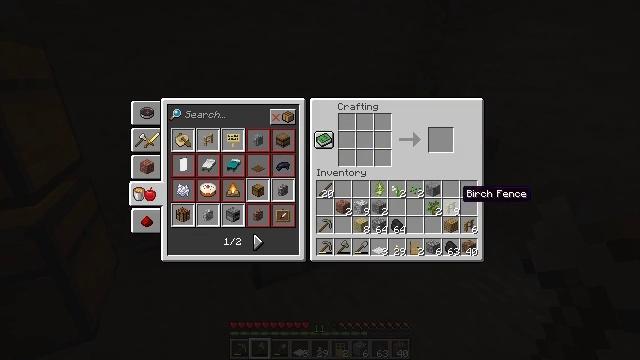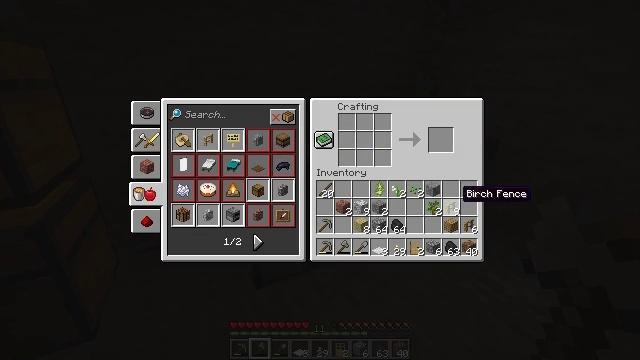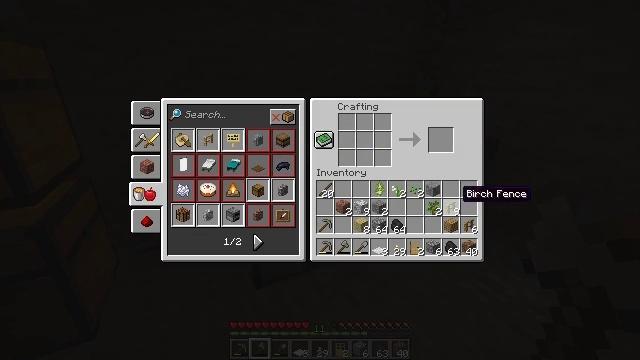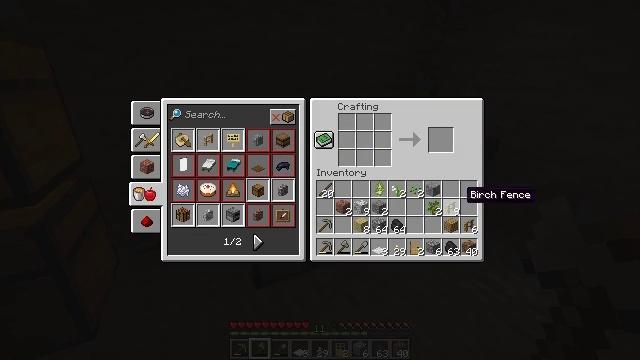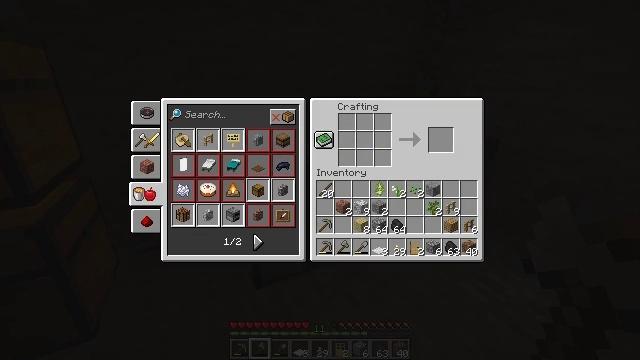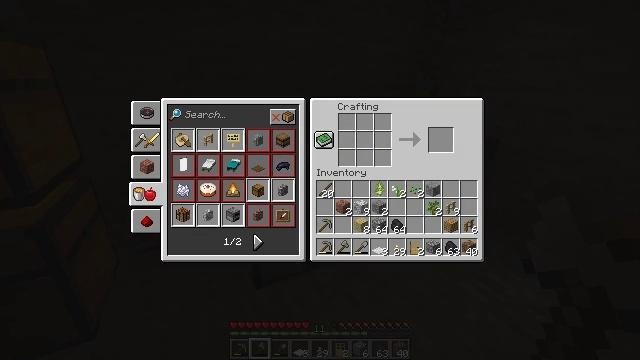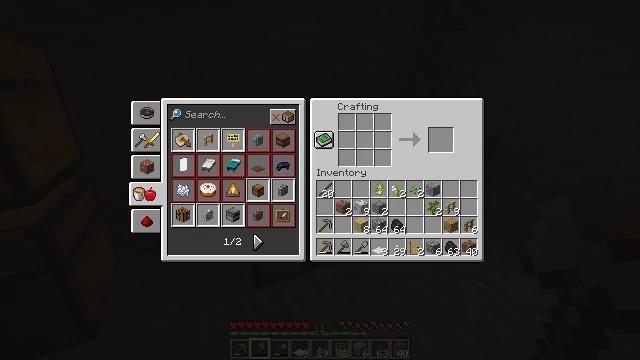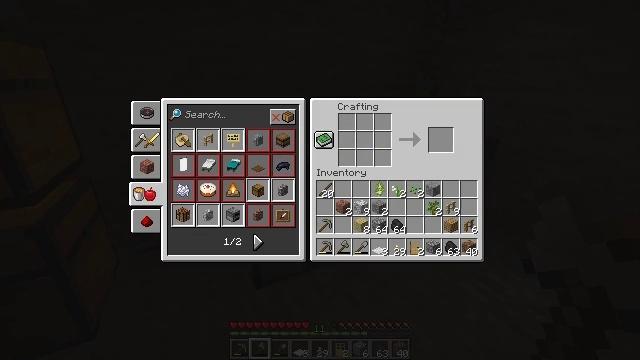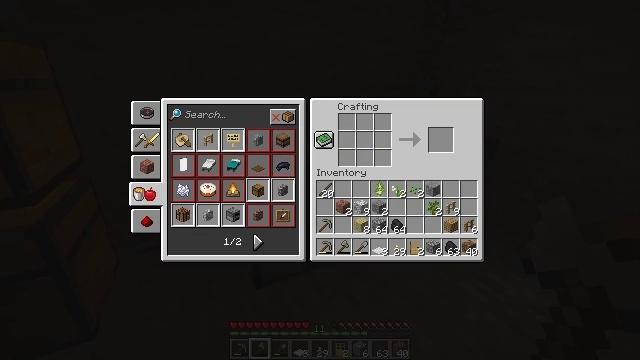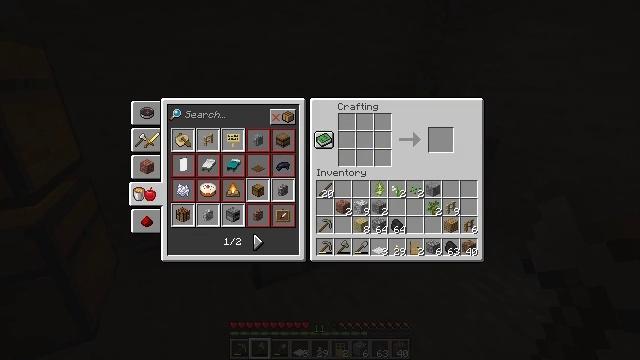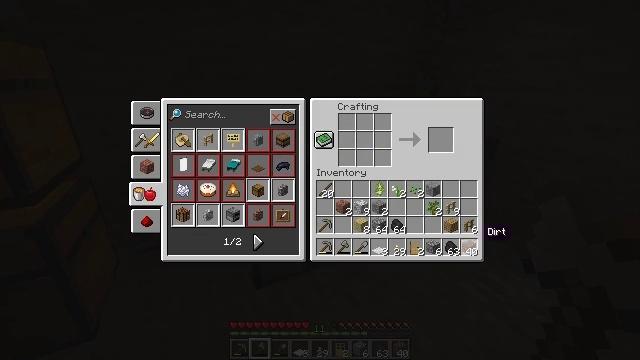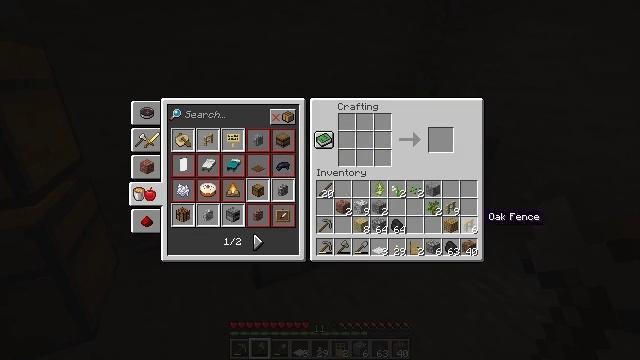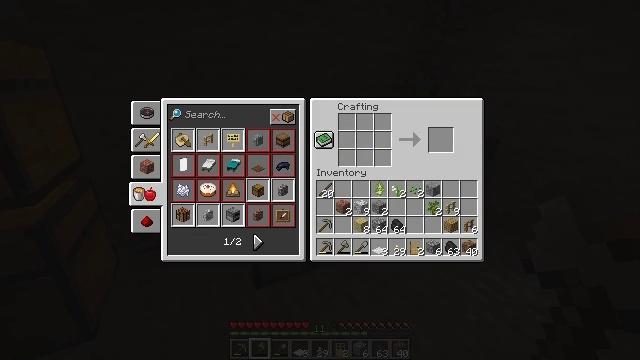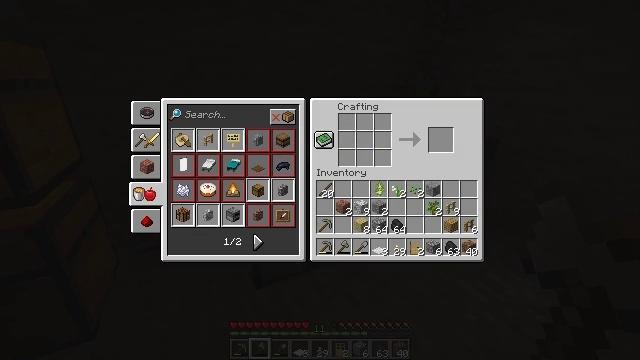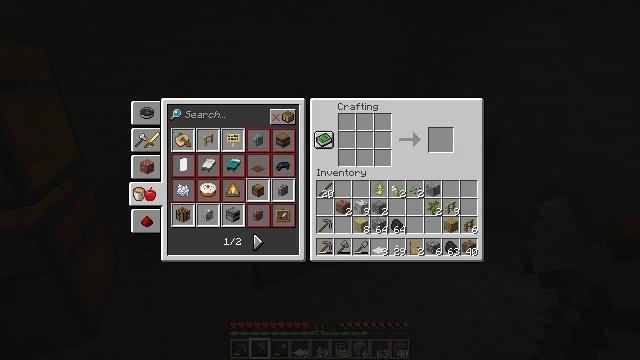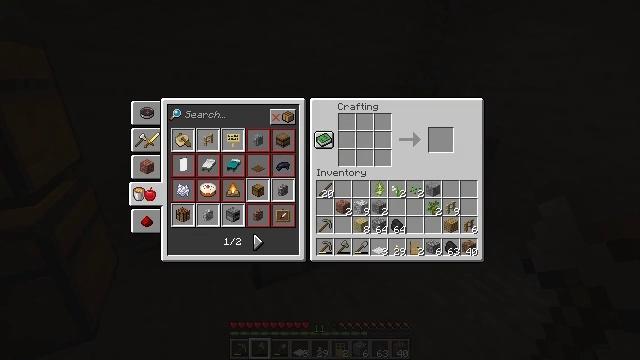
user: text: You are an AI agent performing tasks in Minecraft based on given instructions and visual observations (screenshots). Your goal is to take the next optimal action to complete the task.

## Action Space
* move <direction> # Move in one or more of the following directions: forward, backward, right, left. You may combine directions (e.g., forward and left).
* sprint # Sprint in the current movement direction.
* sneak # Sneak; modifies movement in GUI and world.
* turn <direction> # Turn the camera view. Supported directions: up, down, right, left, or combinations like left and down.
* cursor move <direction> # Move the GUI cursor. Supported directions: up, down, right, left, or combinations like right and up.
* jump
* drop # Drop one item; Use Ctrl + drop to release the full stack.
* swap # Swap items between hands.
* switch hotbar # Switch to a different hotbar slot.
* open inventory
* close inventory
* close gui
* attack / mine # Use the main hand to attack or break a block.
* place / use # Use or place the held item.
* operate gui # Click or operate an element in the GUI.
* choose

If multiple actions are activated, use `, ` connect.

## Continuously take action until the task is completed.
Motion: motion action
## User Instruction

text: Craft a birch fence.
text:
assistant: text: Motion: no_op
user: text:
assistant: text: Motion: no_op
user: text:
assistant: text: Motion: no_op
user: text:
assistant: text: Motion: cursor move right and down
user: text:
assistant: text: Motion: cursor move right and down
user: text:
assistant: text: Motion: cursor move right and down
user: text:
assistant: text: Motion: cursor move down
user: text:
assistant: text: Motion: cursor move left
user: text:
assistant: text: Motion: cursor move left
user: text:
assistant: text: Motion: cursor move left and up
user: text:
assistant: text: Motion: cursor move up
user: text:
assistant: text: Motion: cursor move right and up
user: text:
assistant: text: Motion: cursor move right
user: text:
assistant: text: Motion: cursor move right and down
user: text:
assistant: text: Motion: cursor move right and down
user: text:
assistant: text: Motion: cursor move left and down
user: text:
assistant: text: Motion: cursor move left
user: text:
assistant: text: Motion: cursor move left and up
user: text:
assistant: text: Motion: cursor move left and up
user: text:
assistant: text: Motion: cursor move left and up
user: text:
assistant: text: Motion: cursor move left and up
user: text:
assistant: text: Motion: no_op
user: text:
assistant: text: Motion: no_op
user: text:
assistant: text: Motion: cursor move left
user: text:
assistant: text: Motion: no_op
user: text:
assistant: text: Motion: cursor move left
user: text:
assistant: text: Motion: cursor move left and down
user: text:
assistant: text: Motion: no_op
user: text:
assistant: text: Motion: no_op
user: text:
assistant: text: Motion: no_op